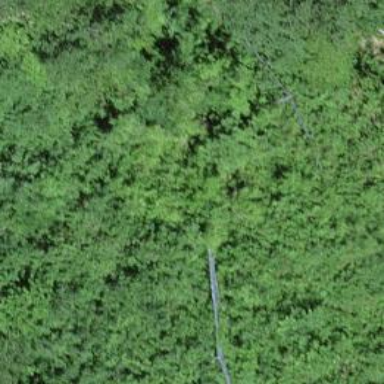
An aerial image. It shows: Tunnel footway.